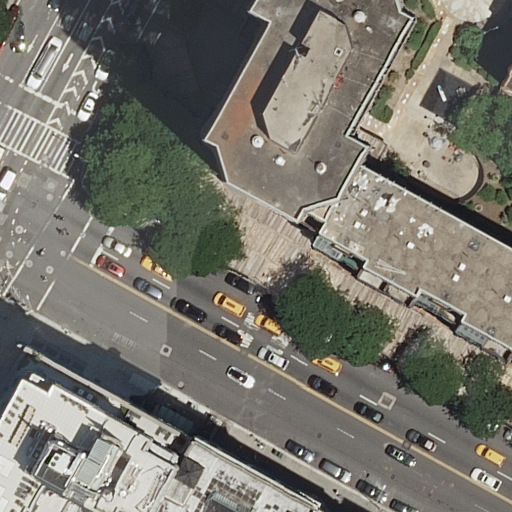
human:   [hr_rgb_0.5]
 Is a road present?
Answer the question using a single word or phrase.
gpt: yes

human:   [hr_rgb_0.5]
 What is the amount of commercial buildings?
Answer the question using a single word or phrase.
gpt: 0

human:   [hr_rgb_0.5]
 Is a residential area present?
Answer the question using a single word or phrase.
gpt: yes

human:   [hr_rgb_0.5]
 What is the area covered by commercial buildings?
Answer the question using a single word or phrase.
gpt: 0m2

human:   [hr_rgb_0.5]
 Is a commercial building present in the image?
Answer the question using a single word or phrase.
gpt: no

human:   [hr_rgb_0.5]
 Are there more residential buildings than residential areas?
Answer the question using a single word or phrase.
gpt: yes

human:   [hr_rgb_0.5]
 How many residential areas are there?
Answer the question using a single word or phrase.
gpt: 1

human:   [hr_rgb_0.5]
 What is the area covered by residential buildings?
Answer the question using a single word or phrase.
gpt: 3288m2

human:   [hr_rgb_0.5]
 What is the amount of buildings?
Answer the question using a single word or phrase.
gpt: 6

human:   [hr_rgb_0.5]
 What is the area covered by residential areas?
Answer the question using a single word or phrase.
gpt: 1363m2

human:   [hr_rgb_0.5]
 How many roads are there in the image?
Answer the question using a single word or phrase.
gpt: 8

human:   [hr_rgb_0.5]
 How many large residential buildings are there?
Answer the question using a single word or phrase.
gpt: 4

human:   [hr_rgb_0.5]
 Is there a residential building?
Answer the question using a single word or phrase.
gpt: yes

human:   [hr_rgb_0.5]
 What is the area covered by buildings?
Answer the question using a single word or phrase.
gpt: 3288m2

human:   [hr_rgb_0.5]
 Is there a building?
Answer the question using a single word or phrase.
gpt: yes

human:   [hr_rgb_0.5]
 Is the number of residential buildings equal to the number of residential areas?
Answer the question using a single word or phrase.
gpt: no

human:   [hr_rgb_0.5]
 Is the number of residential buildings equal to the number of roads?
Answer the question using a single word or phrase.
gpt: no

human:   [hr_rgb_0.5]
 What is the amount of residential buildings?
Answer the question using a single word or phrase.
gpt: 6

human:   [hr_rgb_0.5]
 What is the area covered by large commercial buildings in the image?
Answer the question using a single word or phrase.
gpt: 0m2

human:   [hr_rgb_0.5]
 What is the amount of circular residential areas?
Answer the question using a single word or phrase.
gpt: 0

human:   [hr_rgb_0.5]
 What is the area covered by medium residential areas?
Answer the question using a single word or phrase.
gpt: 0m2

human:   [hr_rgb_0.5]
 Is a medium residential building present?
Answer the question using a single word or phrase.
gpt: yes

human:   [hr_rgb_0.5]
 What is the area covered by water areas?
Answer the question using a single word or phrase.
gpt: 0m2

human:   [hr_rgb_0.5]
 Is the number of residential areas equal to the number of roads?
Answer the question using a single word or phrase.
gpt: no

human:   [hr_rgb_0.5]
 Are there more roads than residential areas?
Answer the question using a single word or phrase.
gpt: yes

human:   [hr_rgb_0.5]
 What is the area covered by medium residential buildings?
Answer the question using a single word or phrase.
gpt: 377m2

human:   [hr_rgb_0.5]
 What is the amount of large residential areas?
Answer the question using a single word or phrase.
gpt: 1

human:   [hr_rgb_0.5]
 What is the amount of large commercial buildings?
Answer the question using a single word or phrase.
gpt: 0

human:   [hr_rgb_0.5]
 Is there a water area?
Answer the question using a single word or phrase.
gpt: no

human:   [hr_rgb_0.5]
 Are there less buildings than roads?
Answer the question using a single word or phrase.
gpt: yes

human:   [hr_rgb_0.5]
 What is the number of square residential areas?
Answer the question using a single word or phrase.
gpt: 0

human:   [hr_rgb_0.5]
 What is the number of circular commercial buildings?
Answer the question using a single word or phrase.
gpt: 0

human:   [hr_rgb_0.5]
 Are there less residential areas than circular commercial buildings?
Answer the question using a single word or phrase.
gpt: no

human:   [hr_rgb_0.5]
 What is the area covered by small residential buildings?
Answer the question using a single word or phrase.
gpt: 1m2

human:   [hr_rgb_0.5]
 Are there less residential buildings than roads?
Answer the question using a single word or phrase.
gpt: yes

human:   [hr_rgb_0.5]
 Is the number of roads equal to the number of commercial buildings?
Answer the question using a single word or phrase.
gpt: no

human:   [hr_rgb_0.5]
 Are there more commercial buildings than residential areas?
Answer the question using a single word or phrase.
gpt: no

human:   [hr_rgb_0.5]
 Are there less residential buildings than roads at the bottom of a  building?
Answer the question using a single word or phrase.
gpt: yes

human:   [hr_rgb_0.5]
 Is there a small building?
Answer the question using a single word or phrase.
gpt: yes

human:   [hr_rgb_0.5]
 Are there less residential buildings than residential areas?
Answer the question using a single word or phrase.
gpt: no

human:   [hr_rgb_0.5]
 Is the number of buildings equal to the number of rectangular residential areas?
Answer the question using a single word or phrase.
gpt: no

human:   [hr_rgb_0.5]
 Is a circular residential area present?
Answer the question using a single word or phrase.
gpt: no

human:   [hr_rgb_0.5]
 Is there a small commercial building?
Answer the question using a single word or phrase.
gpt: no

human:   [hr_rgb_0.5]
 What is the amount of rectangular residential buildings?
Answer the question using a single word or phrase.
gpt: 2

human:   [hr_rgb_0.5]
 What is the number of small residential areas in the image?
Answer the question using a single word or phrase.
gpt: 0

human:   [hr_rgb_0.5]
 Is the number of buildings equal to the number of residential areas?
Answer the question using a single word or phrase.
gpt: no

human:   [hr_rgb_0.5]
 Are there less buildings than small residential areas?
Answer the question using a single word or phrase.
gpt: no

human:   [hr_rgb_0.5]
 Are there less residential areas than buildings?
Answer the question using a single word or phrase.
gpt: yes

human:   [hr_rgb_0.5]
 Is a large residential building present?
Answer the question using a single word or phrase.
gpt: yes

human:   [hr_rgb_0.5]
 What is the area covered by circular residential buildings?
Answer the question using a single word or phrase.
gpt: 0m2

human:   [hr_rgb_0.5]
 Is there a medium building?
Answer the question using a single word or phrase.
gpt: yes

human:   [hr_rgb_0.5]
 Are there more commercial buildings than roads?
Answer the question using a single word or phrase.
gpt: no

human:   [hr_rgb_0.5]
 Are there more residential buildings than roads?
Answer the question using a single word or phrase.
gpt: no

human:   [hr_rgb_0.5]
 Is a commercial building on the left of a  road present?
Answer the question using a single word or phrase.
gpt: no

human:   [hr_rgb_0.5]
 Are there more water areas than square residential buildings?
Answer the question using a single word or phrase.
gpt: no

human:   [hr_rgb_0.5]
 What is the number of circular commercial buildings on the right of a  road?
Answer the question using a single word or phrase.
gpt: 0

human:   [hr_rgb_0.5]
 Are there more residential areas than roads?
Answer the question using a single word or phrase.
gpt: no

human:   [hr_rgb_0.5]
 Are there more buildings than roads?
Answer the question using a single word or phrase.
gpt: no

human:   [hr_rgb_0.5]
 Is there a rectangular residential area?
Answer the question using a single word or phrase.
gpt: yes

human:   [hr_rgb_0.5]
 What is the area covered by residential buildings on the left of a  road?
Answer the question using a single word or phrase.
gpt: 1099m2

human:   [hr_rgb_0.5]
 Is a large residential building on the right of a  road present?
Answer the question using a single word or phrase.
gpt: yes

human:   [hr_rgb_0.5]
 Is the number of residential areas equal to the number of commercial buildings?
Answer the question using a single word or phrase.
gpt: no

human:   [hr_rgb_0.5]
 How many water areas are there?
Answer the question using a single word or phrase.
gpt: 0

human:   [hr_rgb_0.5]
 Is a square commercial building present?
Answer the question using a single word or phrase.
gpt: no